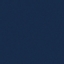
Land use / land cover class: SeaLake